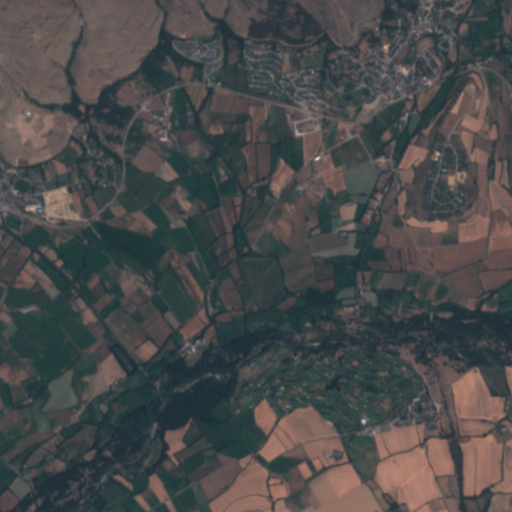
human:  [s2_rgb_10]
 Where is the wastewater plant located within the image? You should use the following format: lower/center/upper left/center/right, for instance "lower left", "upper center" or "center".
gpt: The wastewater plant is located in the center right of the image.
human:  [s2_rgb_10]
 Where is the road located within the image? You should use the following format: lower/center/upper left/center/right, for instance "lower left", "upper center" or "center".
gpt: There is no road in the image.